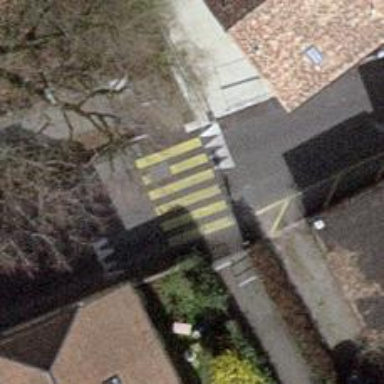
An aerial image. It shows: Marked zebra crossing on the road.